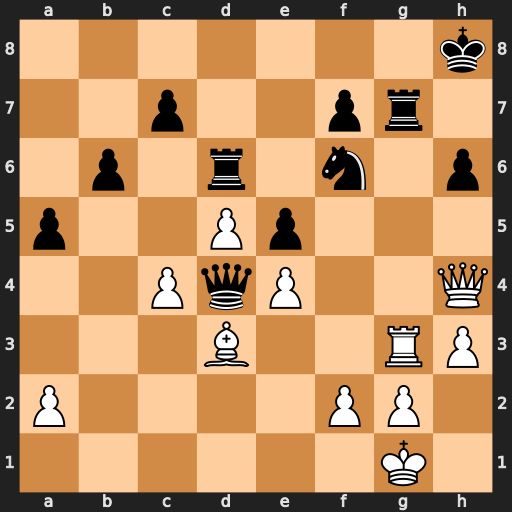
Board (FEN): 7k/2p2pr1/1p1r1n1p/p2Pp3/2PqP2Q/3B2RP/P4PP1/6K1
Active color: w
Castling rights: -
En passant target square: -
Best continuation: Qxh6+ Rh7 Qf8+ Ng8 Qxg8#